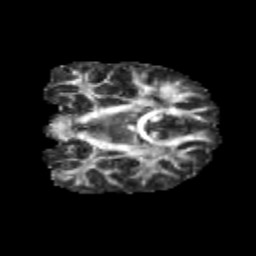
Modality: FA
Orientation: coronal
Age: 12
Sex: male
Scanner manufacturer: siemens
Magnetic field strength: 3 T
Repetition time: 3.8 s
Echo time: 0.07 s